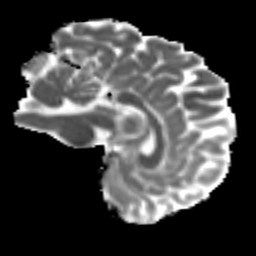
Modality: MD
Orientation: sagittal
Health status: ill
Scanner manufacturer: siemens
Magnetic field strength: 3 T
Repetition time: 6.7 s
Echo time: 0.1 s